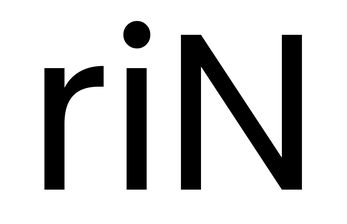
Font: Poppins-Regular